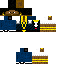
A male human skin with dark skin, wearing brown long hair dressed in a blue hoodie and brown pants, featuring a closed mouth.